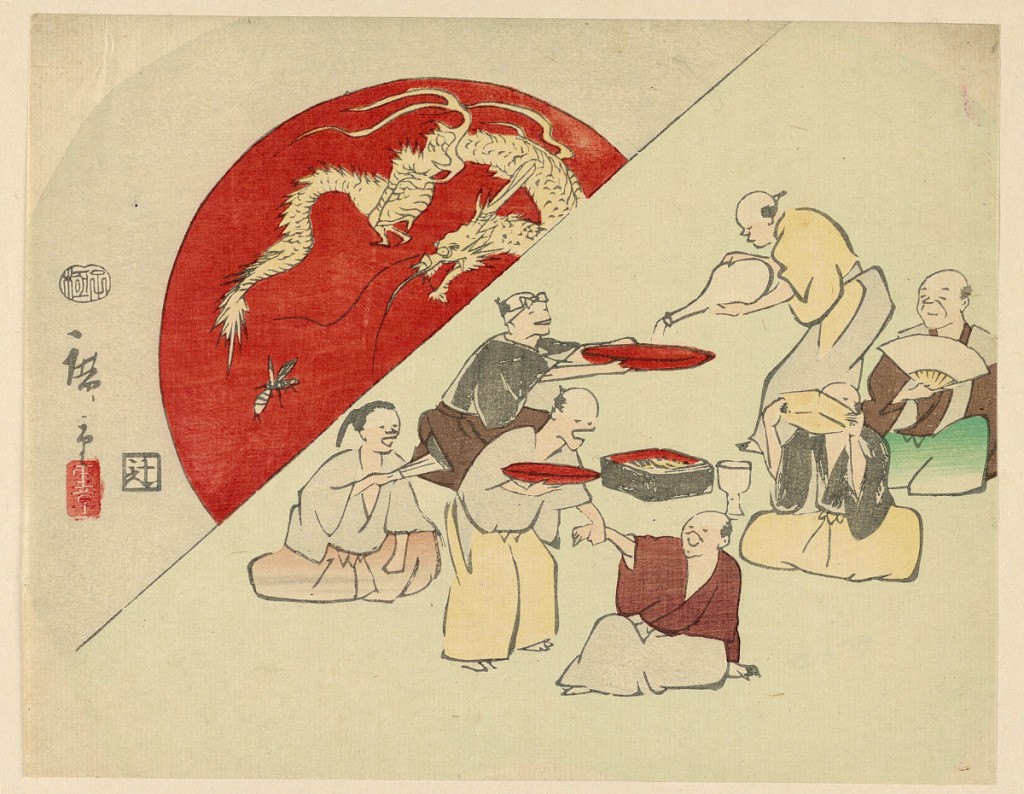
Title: Men Feasting
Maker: Ando Hiroshige, Japanese, 1797–1858
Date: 1797-1858
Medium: Woodblock print in colored ink on paper
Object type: Print
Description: Hiroshige plays with dividing the print in half. On the left side shows a dramatic dragon in mid-flight highlighted in a red glow. The right shows a feast scene with seven working-class men. Each character is displaying all the actions in a restaurant setting; eating, pouring, serving, and contentment.